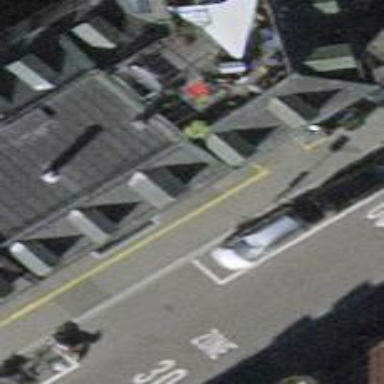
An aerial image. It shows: Parking lane.